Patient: sex M, age 51
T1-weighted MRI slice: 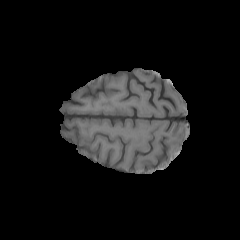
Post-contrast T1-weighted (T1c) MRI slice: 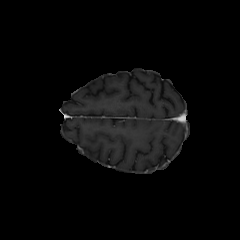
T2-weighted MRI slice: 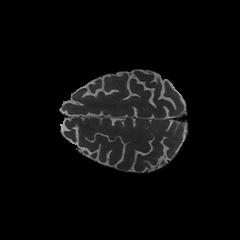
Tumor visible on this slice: no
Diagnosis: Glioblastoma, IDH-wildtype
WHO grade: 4